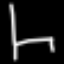
Label: chair